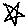
Label: star